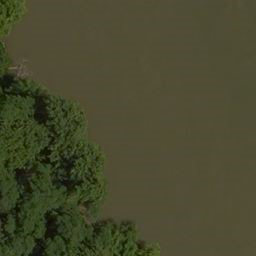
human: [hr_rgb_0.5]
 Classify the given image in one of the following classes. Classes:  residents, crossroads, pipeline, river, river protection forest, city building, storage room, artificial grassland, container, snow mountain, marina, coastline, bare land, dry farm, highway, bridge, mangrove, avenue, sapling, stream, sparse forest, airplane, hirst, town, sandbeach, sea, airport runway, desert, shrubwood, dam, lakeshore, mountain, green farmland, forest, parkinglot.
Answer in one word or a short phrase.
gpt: river protection forest